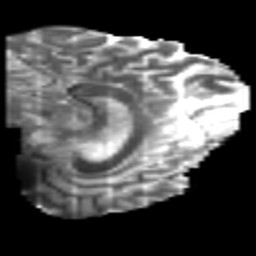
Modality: T2w
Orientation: sagittal
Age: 34
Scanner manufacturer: philips
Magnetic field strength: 3 T
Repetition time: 8.645 s
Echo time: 0.1268 s